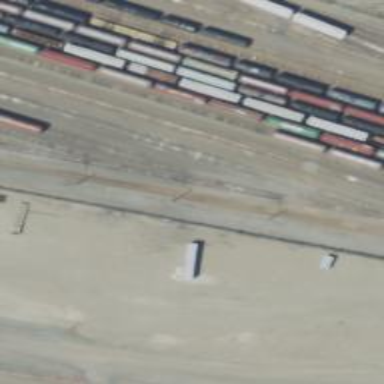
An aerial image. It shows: Railway siding for service.